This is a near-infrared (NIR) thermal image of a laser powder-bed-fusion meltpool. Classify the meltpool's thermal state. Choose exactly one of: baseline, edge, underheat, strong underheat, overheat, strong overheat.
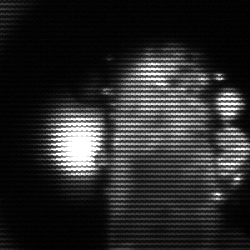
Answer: strong underheat